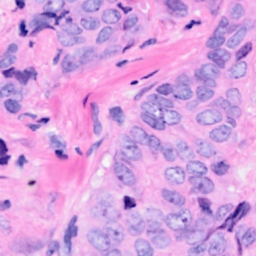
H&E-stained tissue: Breast